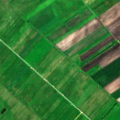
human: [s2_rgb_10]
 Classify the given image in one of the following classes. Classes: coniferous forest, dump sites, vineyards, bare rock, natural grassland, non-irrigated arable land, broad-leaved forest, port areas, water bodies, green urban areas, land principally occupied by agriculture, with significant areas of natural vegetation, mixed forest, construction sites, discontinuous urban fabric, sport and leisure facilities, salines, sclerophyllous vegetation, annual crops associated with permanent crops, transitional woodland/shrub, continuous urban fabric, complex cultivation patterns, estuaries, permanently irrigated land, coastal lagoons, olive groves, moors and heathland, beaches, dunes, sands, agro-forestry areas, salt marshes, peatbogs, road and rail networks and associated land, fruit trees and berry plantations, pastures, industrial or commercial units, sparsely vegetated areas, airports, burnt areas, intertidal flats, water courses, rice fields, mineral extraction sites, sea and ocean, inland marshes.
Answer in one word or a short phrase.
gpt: non-irrigated arable land, pastures